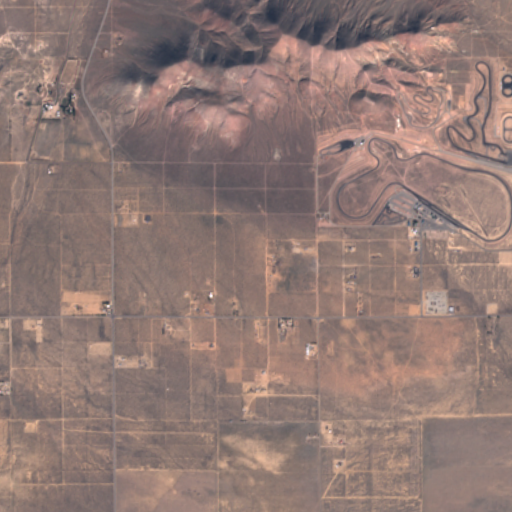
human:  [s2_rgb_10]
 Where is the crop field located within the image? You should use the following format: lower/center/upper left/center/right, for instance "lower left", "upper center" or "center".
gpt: The crop field is located in the lower left of the image.
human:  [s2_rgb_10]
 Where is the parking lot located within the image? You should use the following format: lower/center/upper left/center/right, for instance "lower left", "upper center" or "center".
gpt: The parking lot is located in the upper right of the image.
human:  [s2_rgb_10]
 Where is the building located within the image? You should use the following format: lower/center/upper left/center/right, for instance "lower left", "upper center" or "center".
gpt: The building is located in the center right of the image.
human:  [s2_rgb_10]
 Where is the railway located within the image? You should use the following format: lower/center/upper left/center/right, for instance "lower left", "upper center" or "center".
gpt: The railway is located in the upper right of the image.
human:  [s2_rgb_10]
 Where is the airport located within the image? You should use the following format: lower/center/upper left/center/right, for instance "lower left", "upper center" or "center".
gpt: There is no airport in the image.